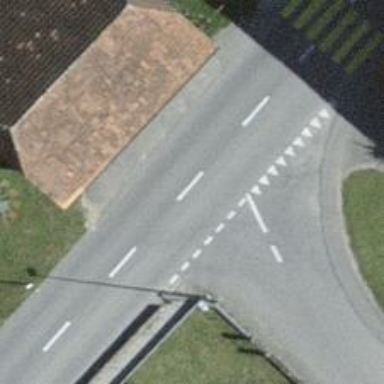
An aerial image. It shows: Secondary road with asphalt surface.